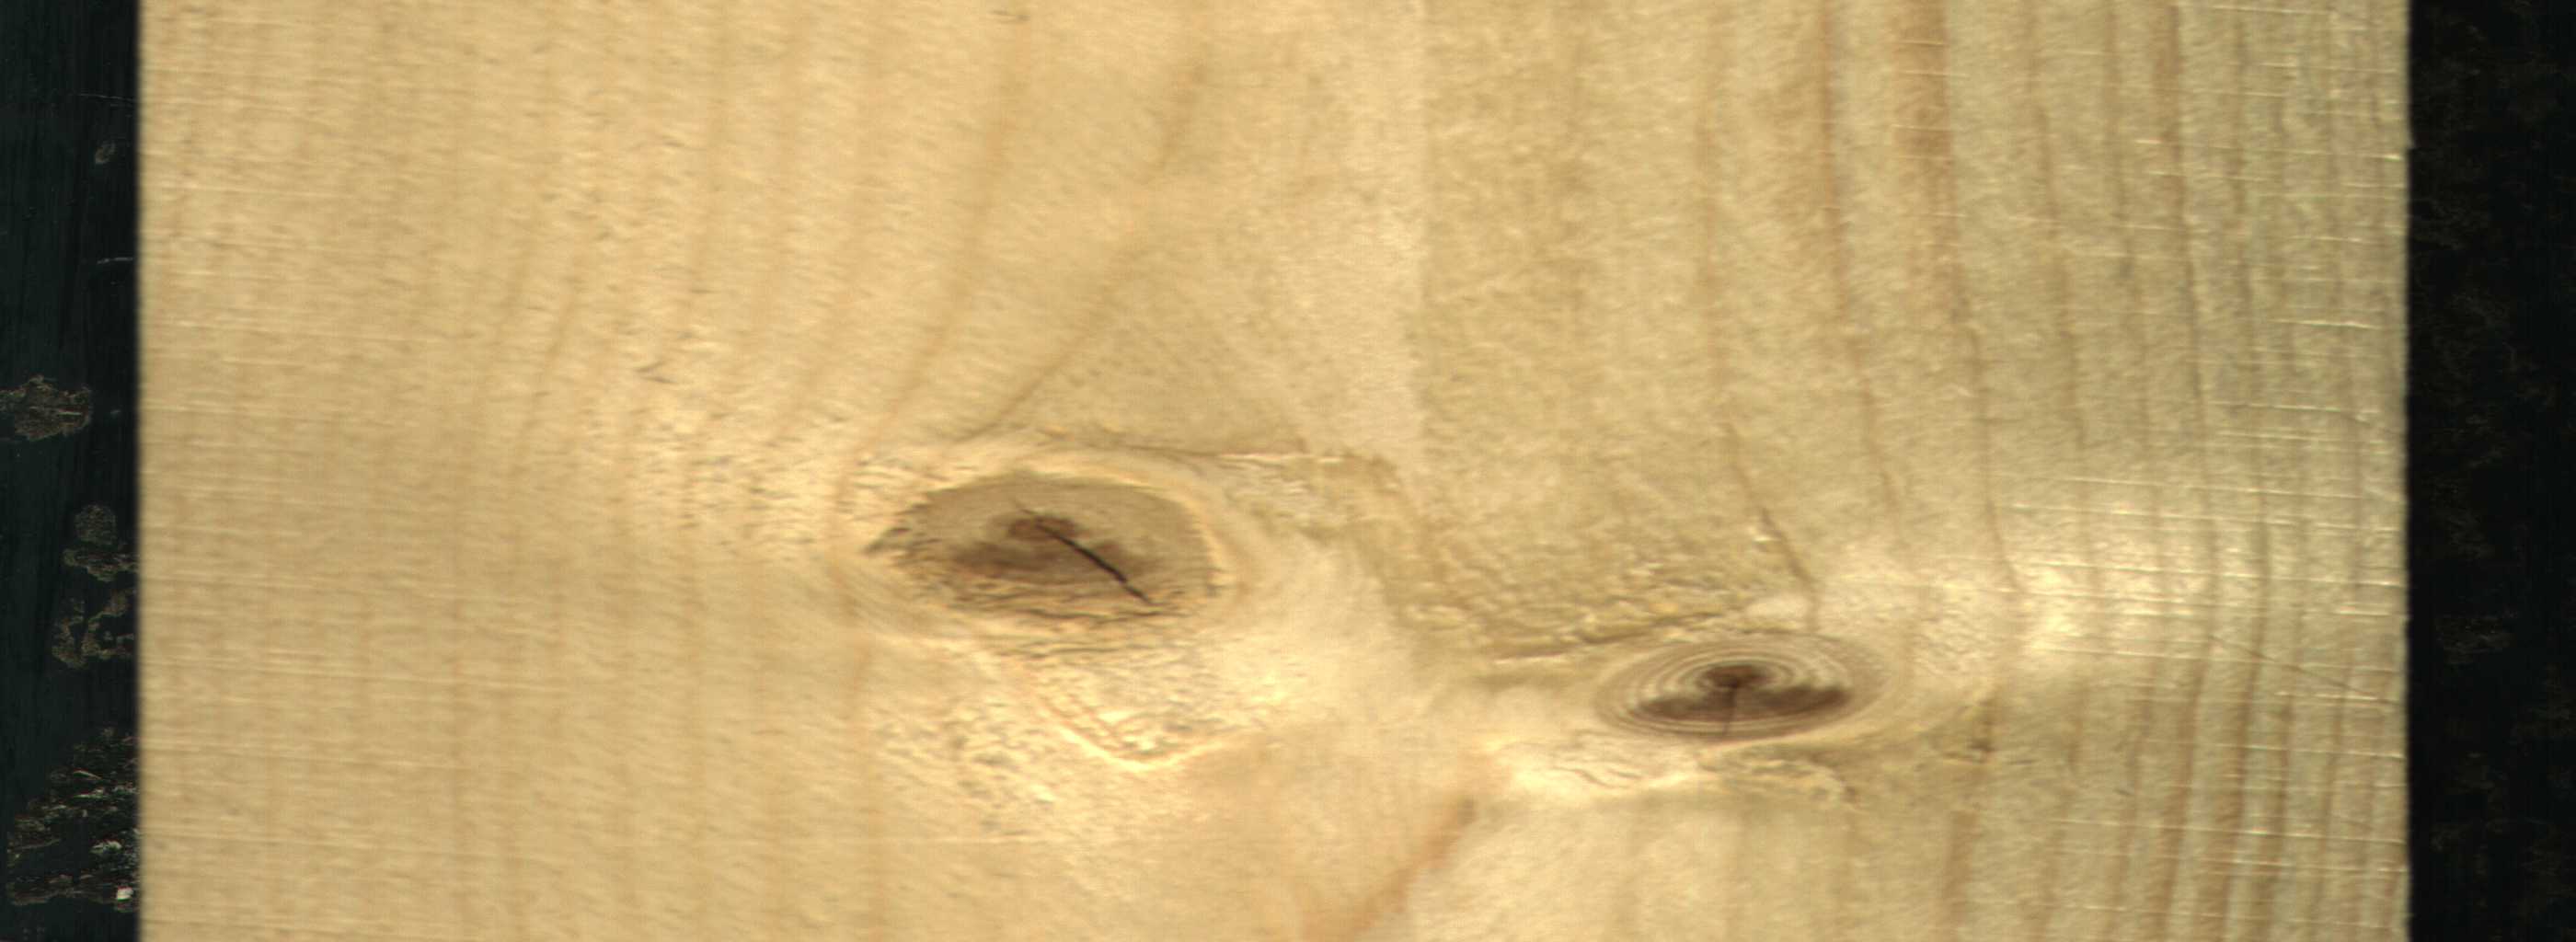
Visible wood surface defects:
knot_with_crack
Live_Knot